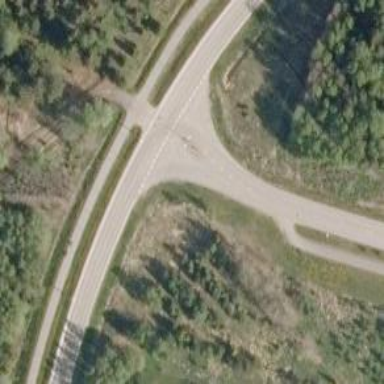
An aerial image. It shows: Asphalt cycleway.